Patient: sex F, age 28
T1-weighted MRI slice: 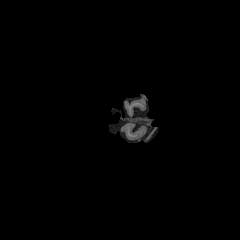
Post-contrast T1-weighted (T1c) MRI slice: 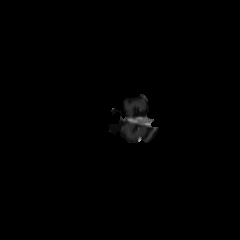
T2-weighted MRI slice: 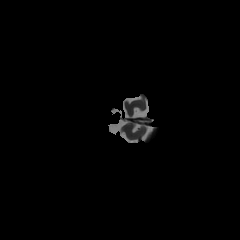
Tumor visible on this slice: no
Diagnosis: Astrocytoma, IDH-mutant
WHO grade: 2